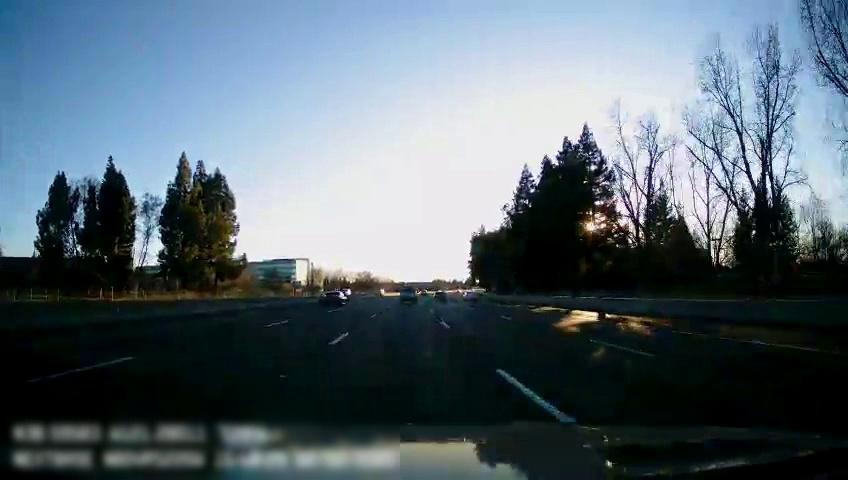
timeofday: Day
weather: Sunny
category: Drivable Space
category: Vehicles | Car
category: Vehicles | Truck
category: Vehicles | SUV
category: Vehicles | Car
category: Vehicles | Car
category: Lanes | Alternate Lane
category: Lanes | Alternate Lane
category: Lanes | Current Lane
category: Lanes | Current Lane
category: Lanes | Alternate Lane
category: Lanes | Alternate Lane